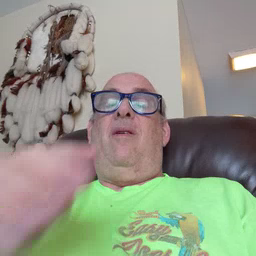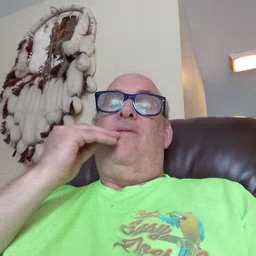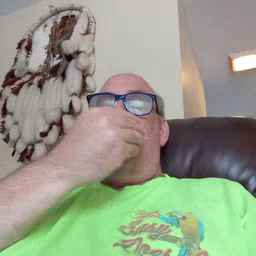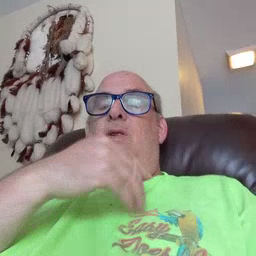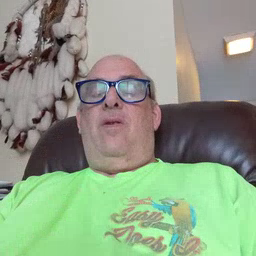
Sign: flower